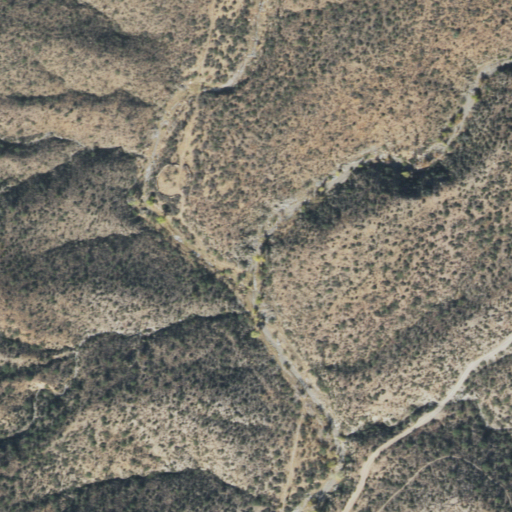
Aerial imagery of valley in Arizona named Wood Camp Canyon containing only shrub